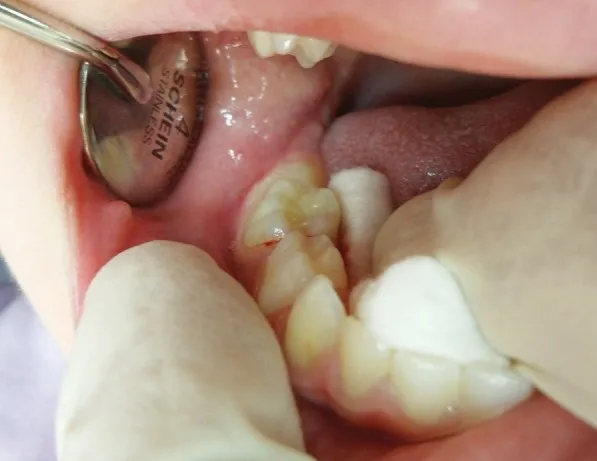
Intraoral examination at the first visit. Note: Intact primary dentition with buccal cortical plate expansion on the right side of the mandible.
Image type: medical_photograph (other_medical_photograph)